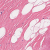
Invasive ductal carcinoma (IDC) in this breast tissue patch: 0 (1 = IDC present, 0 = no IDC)